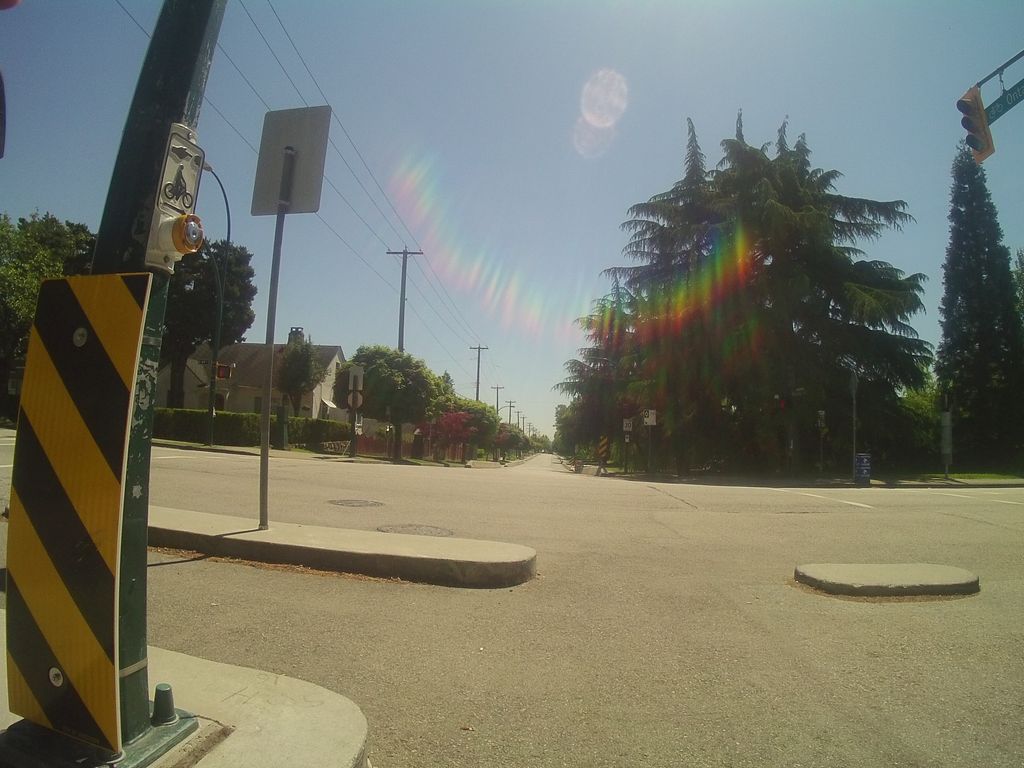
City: vancouver